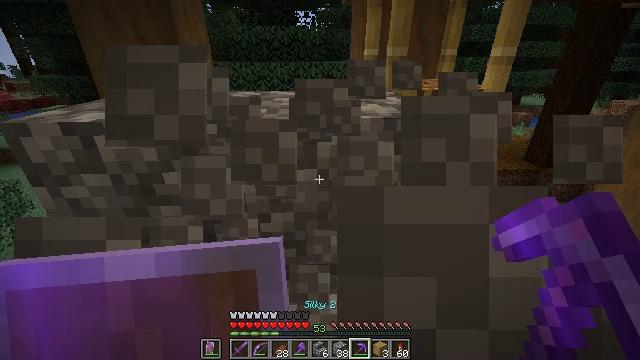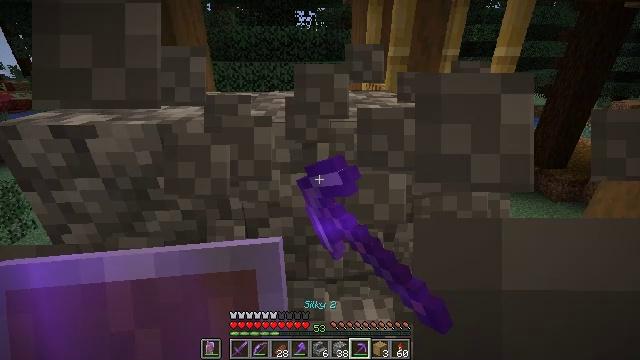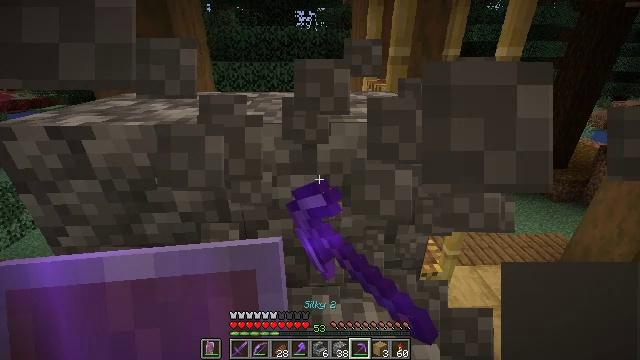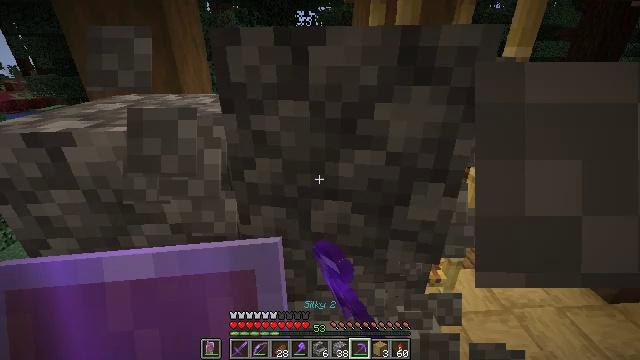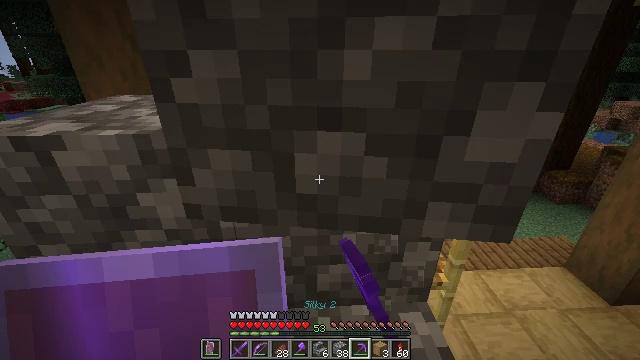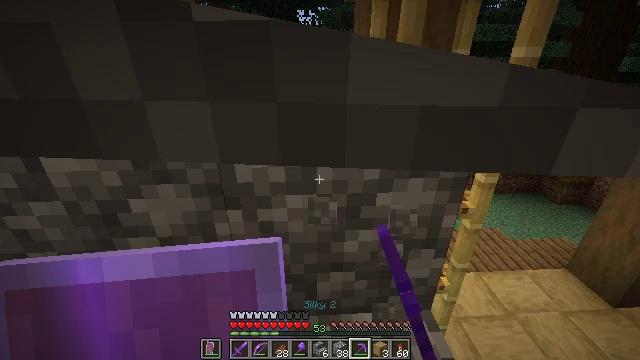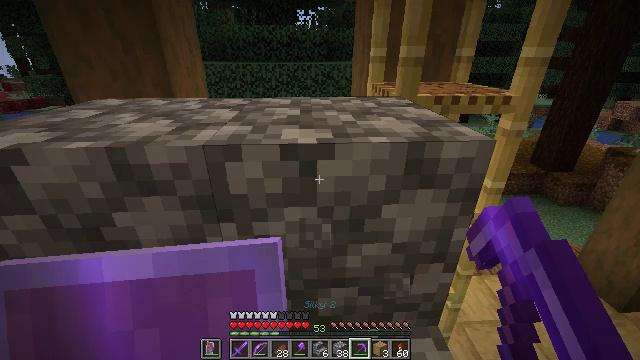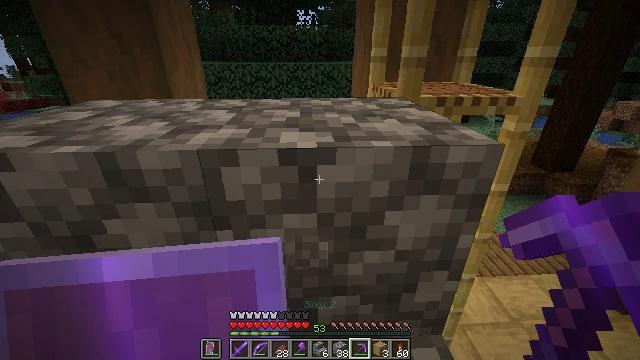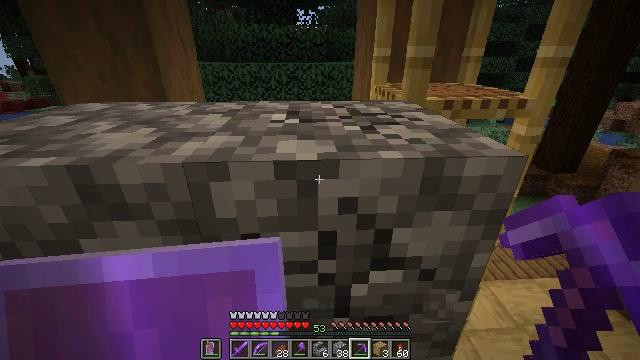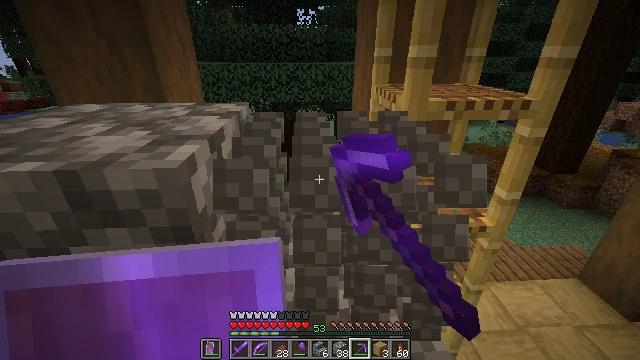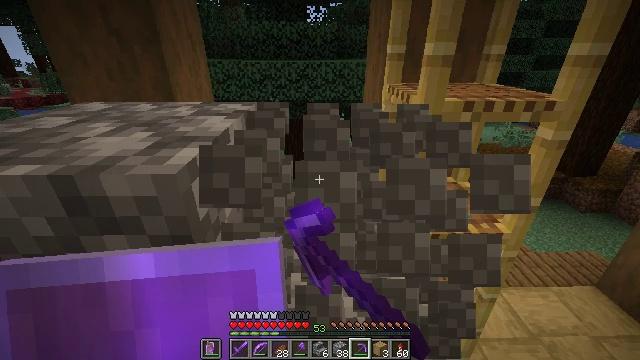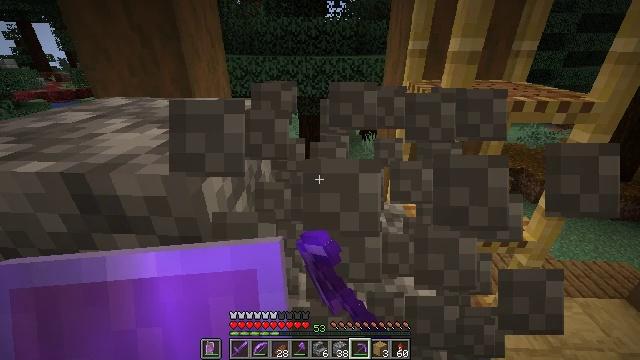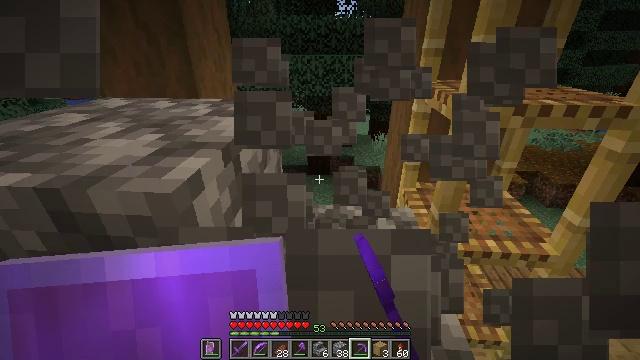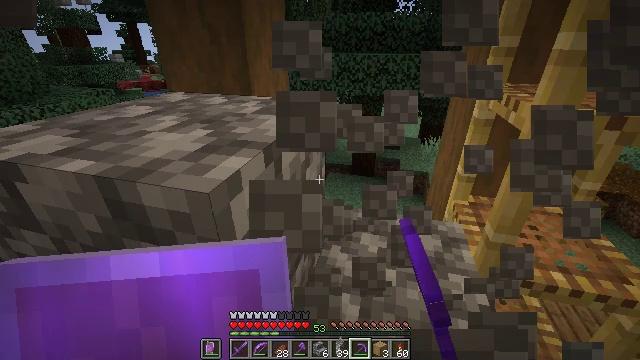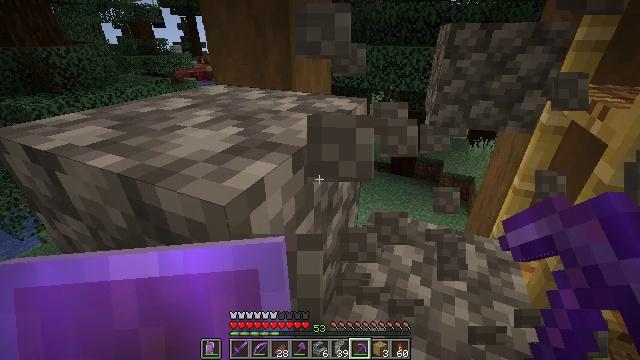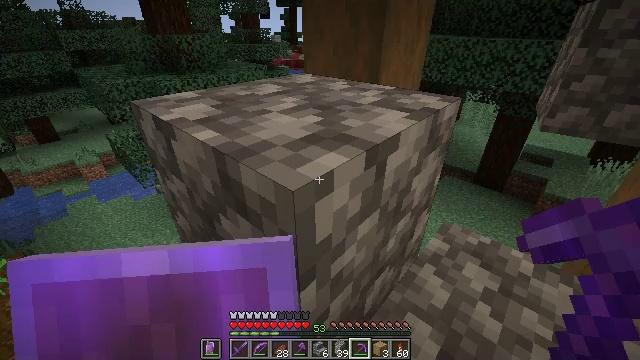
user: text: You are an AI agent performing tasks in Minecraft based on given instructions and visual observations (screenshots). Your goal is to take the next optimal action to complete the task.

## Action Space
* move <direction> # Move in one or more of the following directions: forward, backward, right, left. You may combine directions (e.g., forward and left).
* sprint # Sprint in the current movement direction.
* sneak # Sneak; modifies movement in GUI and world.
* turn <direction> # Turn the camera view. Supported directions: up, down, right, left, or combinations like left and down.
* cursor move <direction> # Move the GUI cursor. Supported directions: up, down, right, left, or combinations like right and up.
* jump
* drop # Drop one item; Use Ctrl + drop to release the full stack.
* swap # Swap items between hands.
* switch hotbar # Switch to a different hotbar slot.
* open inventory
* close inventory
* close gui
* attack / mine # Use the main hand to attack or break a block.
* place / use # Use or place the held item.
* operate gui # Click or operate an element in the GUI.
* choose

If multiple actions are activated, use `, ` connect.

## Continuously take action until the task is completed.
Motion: motion action
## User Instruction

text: Collect cobblestone blocks for construction.
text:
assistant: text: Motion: move forward, sneak, attack / mine
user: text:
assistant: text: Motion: move forward, sneak, attack / mine
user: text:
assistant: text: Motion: move forward, sneak, attack / mine
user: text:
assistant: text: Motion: move forward, sneak
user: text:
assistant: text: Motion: move forward, sneak
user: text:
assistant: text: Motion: move forward, sneak
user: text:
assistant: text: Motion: move forward, sneak
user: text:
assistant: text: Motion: move forward, sneak, attack / mine
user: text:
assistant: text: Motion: move forward, sneak, attack / mine
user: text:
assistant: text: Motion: move forward, sneak, turn left, attack / mine
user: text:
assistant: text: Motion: move forward, sneak, turn left, attack / mine
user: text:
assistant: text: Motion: move forward, sneak, turn left, attack / mine
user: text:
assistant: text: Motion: move forward, sneak, turn left
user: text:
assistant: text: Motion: move forward, sneak, turn left and down
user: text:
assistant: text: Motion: move forward, sneak, turn left and down
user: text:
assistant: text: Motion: move forward, sneak, turn left and down
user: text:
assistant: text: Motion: move forward and move right, sneak, turn left
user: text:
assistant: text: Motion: move forward and move right, sneak
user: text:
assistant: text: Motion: move forward and move right, sneak, attack / mine
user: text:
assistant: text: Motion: move forward and move right, sneak, attack / mine
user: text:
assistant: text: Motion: move forward and move right, sneak, attack / mine
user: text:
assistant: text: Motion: move forward and move right, sneak, attack / mine
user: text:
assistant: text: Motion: move forward and move right, sneak
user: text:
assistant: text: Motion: move forward and move right, sneak, turn left
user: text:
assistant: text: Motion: move forward and move right, sneak, turn left
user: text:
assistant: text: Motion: move forward and move right, sneak, turn left
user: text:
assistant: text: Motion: move forward and move right, sneak, turn left
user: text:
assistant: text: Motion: move forward and move right, sneak, turn left and down
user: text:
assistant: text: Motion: move forward and move right, sneak
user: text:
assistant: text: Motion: move forward and move right, sneak